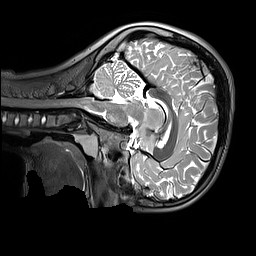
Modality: T2w
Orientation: sagittal
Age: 10
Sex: male
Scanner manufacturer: siemens
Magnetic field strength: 3 T
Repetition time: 3.2 s
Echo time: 0.408 s